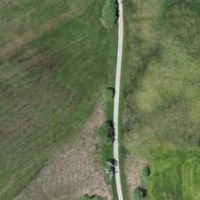
EUNIS habitat code: 16
Species observed at this site:
Succisa pratensis
Menyanthes trifoliata